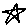
Label: star